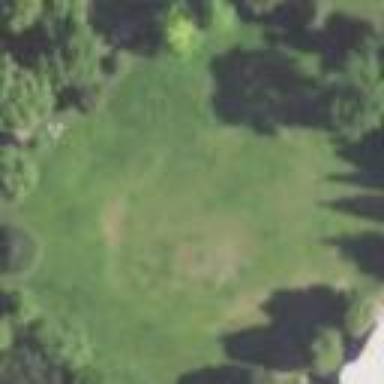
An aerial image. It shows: Recreation ground.